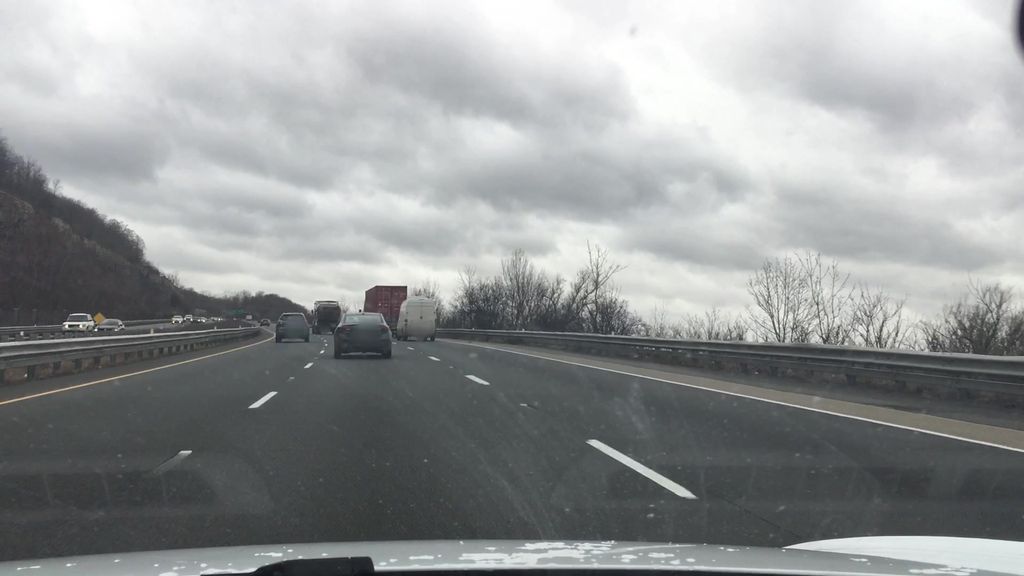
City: hamilton